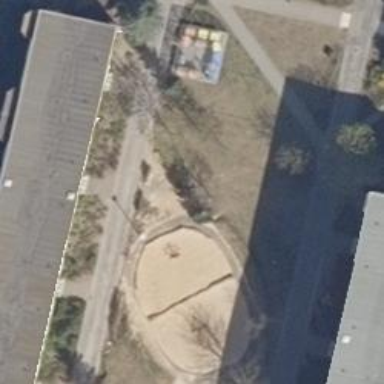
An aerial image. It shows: Playground with sand surface.